Question: I have been trying to do the same thing ex.fm does in their website.
You may want to check out the <URL> section in ex.fm. The tiles
are neatly divided in the right part of the site.
When you resize your window the sizes of the divs containing the image
automatically resizes too. It does not use media queries since the style is applied
directly to the element. Check out the Elements tab in the developer tools then
try resizing the main window.
Do you have any idea how they calculate the size to be applied?
Heres the selector to help you find the element in the screenshot
'#right > #song_list > #trending_song_list > .trending_song'

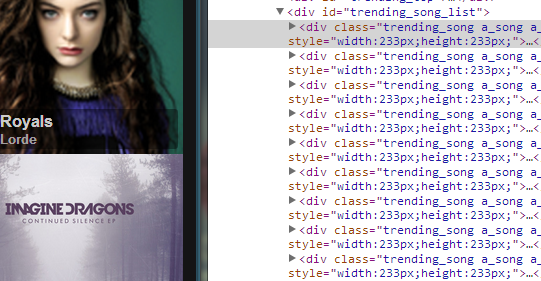
Answer: I got something working:
'''
<head>
<style>
body {
overflow-y: hidden;
}
.song {
display: inline-block;
padding: 0;
margin: 0;
outline: 1px solid black;
float: left;
}
#container {
width: 100%;
}
</style>
<script>
updateWidths = function() {
var container = document.getElementById("container");
var elements = document.getElementsByClassName("song");
var rect = container.getBoundingClientRect();
var container_width = rect.width;
var elements_that_fit = Math.floor(container_width / 128);
var new_size_px = container_width / elements_that_fit;
for (var i = 0; i < elements.length; i++) {
elements[i].style.width = new_size_px + "px";
elements[i].style.height = new_size_px + "px";
}
}
window.addEventListener("resize", updateWidths);
window.addEventListener("load", updateWidths);
</script>
</head>
<body>
<div id="container">
<script>
for (var i = 0; i < 512; i++) document.write('<div class="song">Hi</div>');
</script>
</div>
</body>
'''